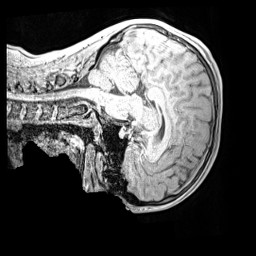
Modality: MP2RAGE
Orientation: sagittal
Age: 13
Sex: male
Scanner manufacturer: siemens
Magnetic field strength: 3 T
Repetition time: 4 s
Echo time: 0.00299 s